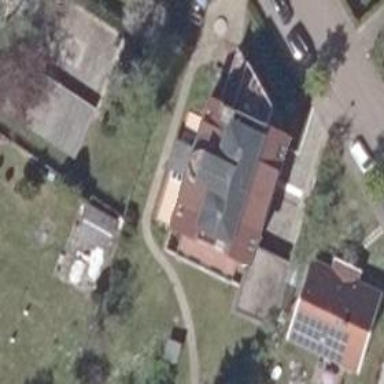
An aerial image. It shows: Detached building with hipped roof.